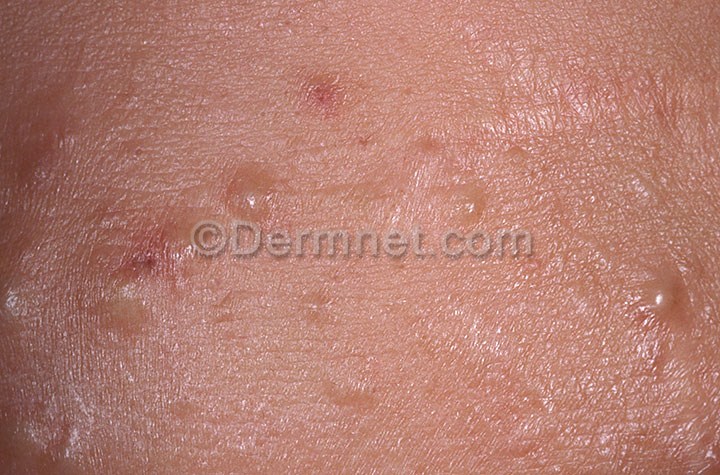
Disease: Acne and Rosacea Photos